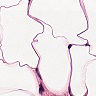
Metastatic tissue present: no